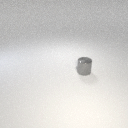
small gray metal cylinder